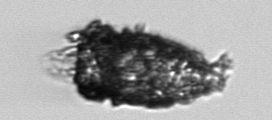
Label: Tintinnopsis